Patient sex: F
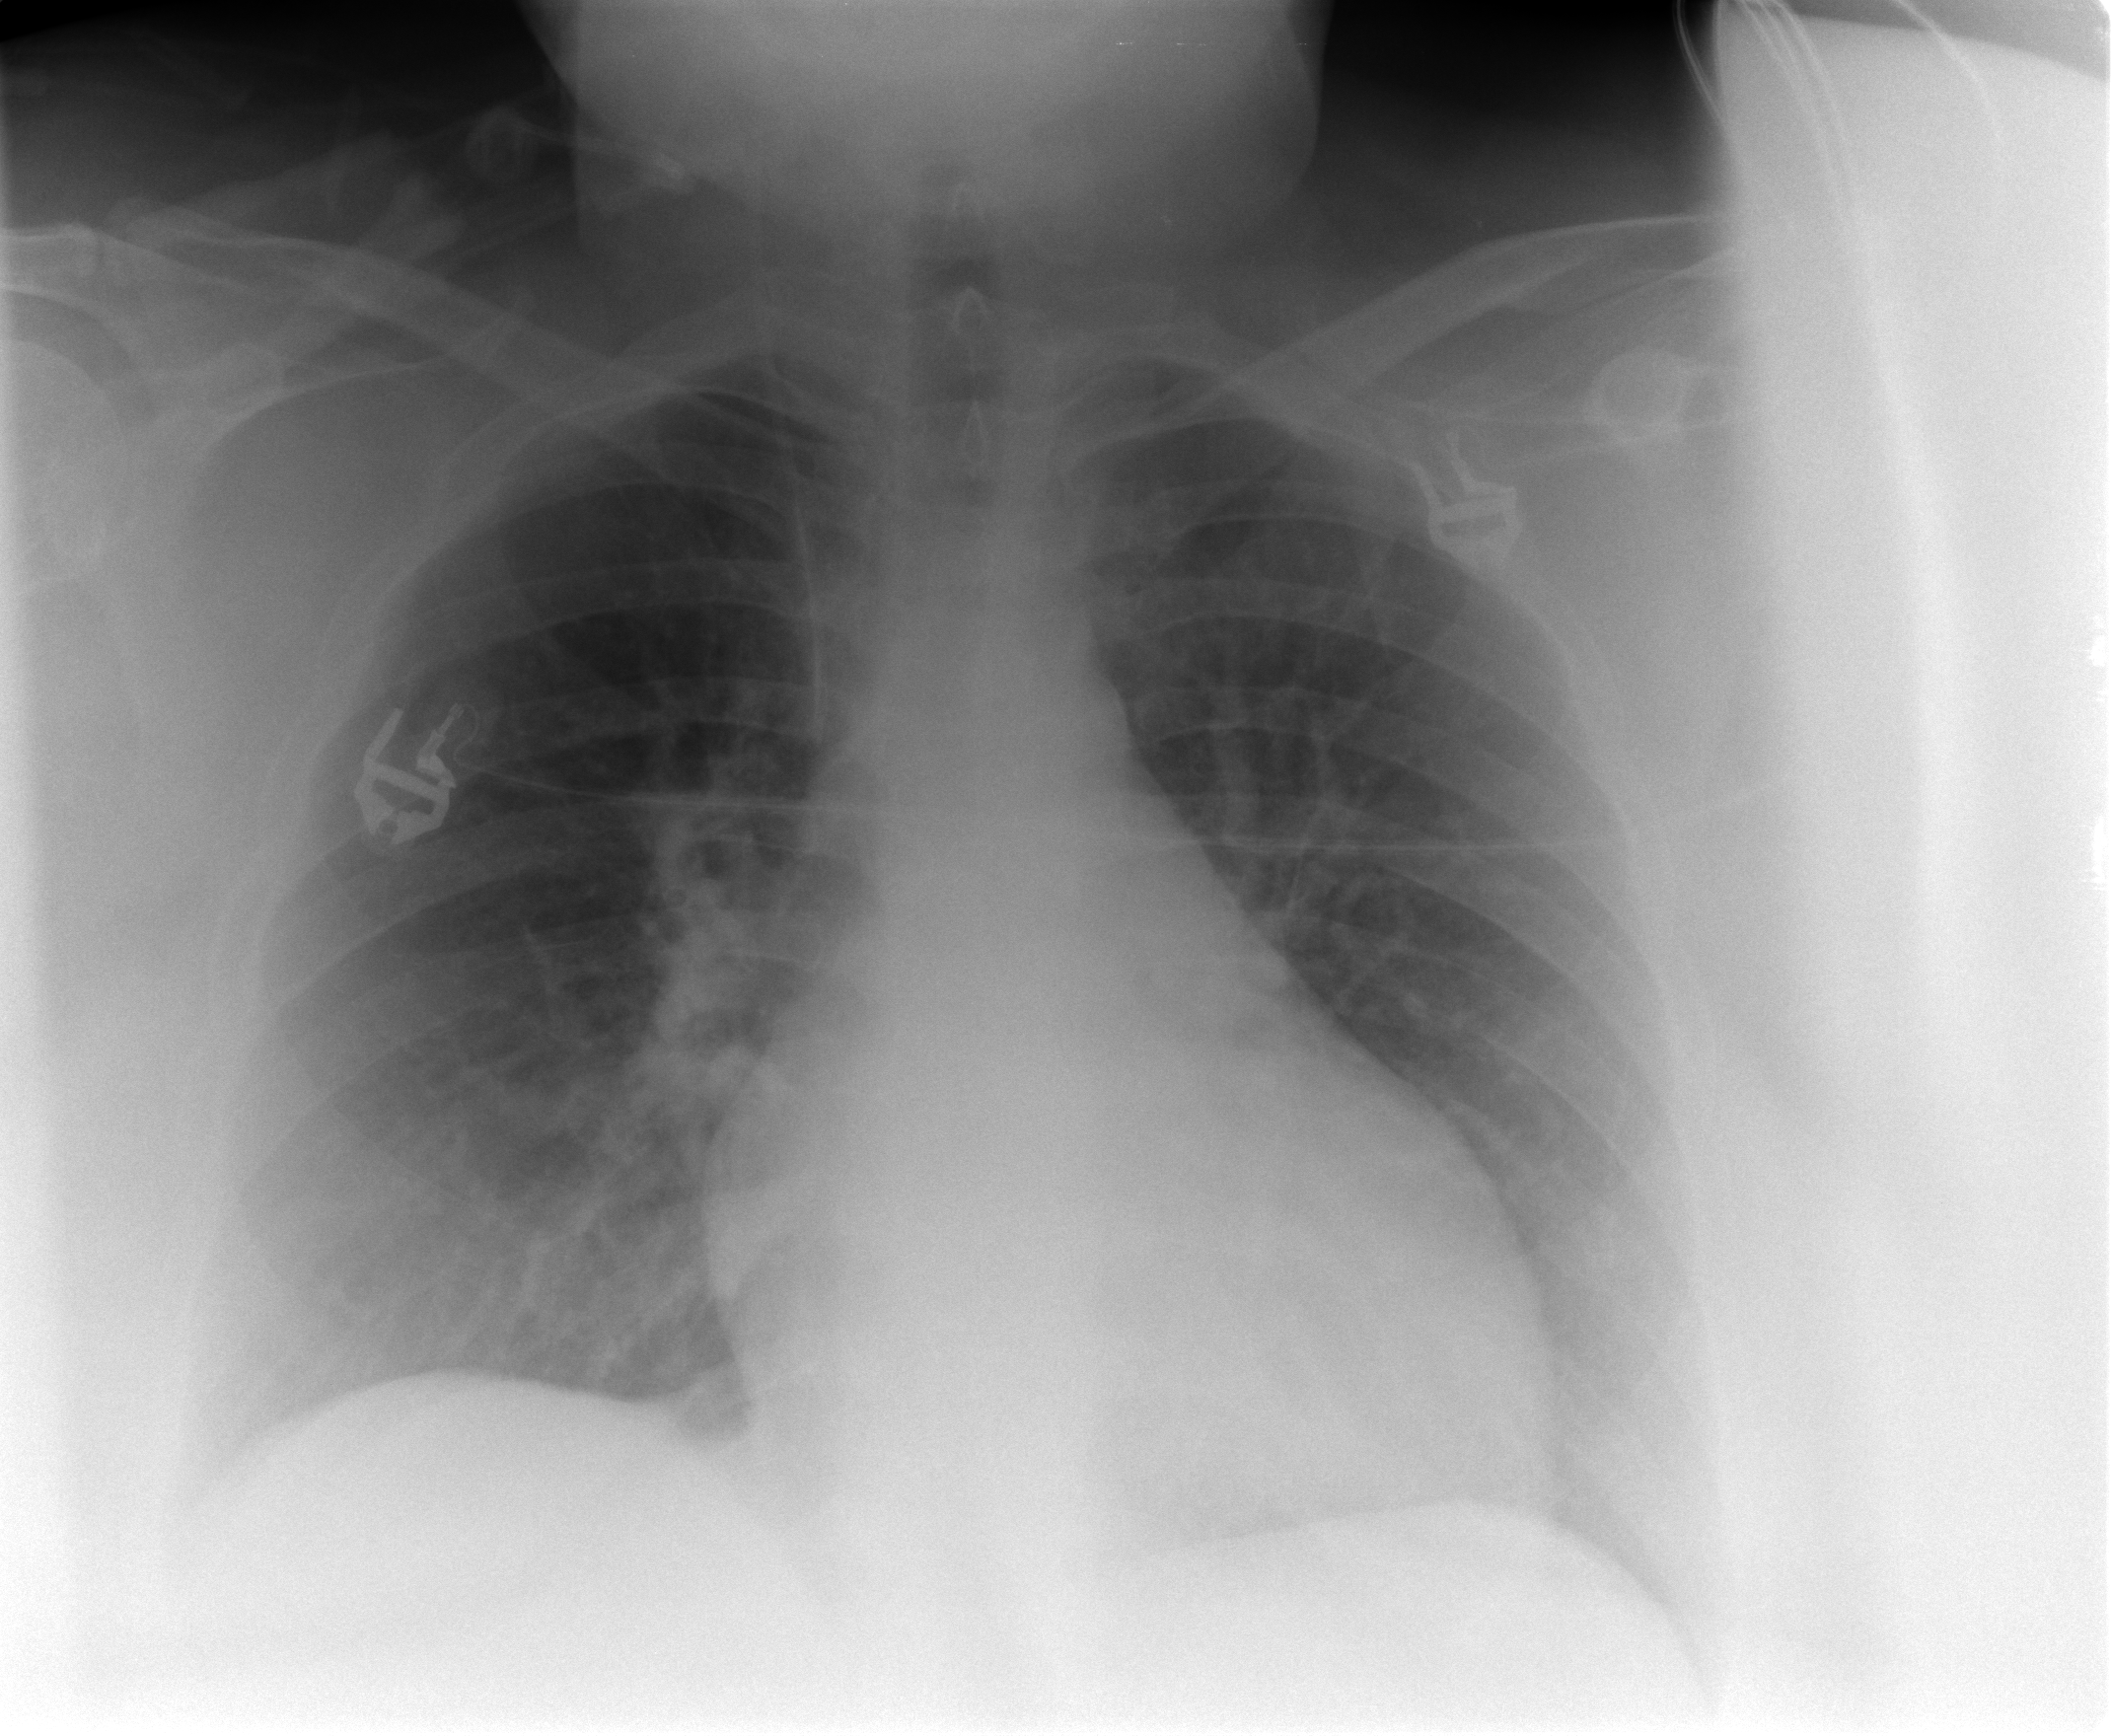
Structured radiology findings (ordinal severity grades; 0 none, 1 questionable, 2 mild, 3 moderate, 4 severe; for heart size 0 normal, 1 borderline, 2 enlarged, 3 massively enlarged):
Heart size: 2
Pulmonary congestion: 2
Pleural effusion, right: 1
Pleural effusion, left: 0
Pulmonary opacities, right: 0
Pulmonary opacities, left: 0
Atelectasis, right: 0
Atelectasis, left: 0